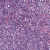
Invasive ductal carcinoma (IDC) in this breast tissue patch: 1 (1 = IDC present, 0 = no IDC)